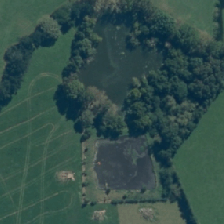
Land cover: lake_pond